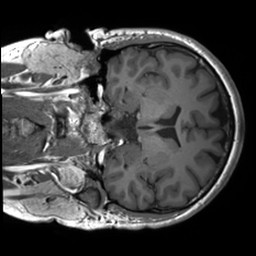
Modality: T1w
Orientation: coronal
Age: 27
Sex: male
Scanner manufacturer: siemens
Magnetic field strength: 3 T
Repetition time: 1.8 s
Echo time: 0.00232 s